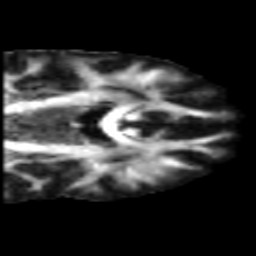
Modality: FA
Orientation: coronal
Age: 46
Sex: male
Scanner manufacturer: siemens
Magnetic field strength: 3 T
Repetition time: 5.5 s
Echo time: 0.101 s